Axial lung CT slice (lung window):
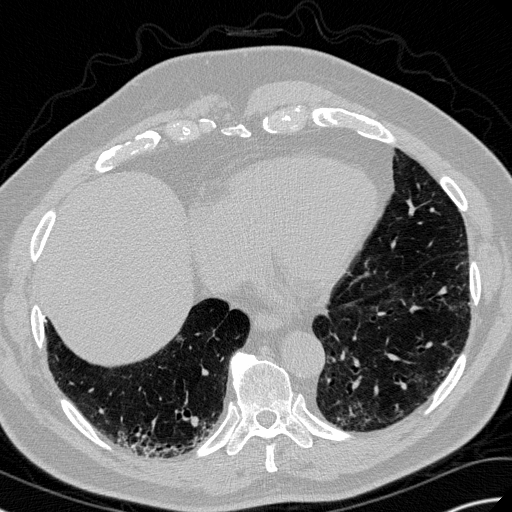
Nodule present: no